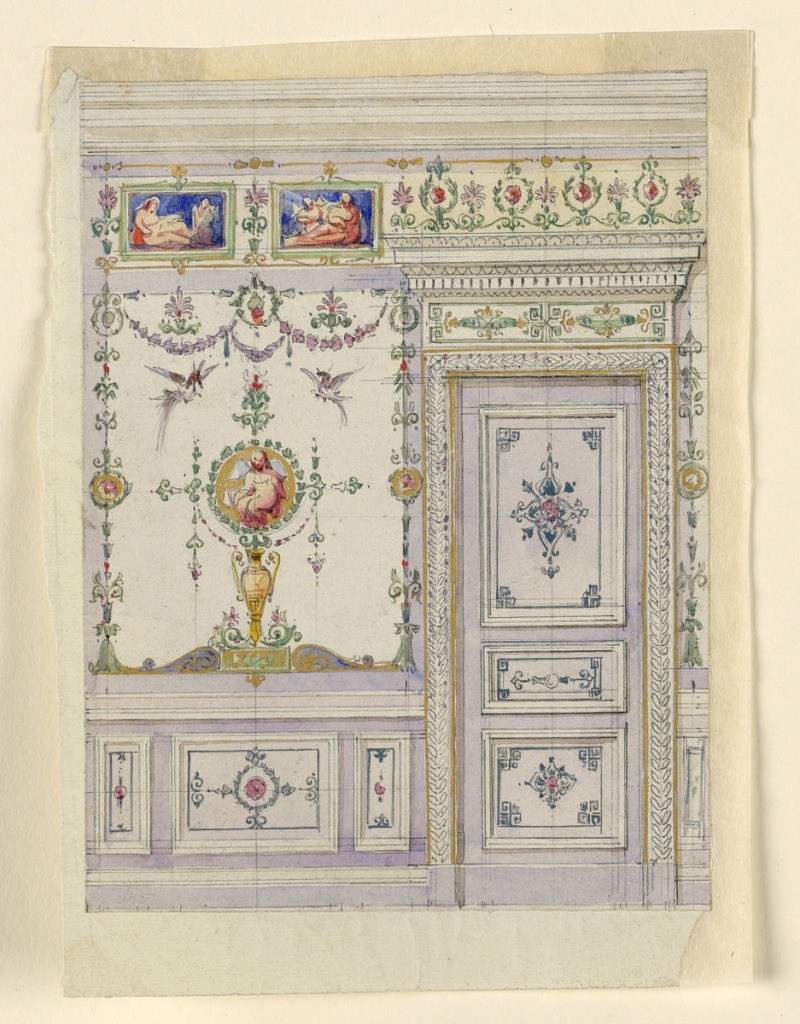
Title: Painted Decoration of a Wall
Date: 1830–50
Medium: Graphite, pen and ink, brush and watercolor on paper
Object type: Drawing
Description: At right, a door. At left, grotesque decoration. Above, two paintings and a frieze with palmettes.